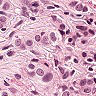
Metastatic tissue present: yes